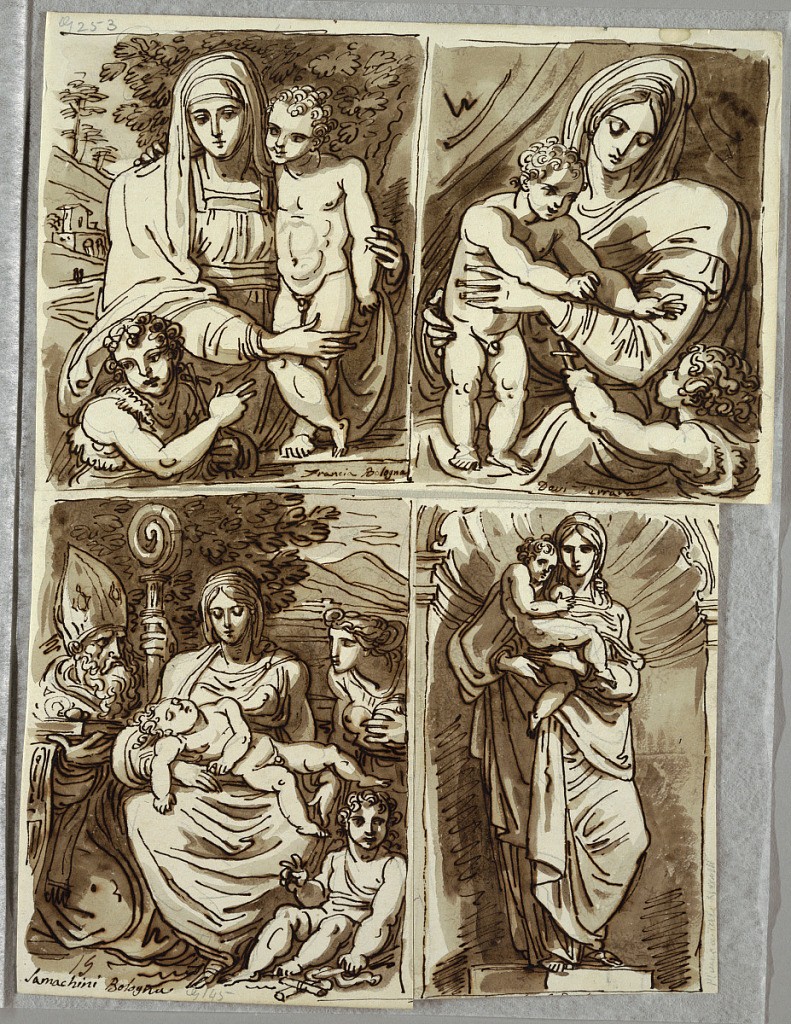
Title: Madonna and Child and St. John, Study after Francia; Madonna and Child with St. John, Study after Dossi; Madonna and Child with St. John, Bishop Saint, St. Appolonia; Madonna and Child in Niche, Study after Sculpture by Salvator Mundy
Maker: Felice Giani, Italian, 1758–1823
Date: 1821–22
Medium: Pen and ink, brush and brown wash, over black chalk on heavy wove white paper
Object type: Drawing
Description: Upper left drawing of Madonna with standing Child, St.John at lower left, pointing to the Child. Upper right drawing of Madonna with standing Child who reaches to St.John in lower right. Lower left drawing of Madonna with sleeping Child, St.John sitting at lower right, bishop Saint leaning in from left, and female with bared breasts at right. Lower right drawing of standing Madonna holding Child, in niche, probably after sculpture (inscription has been cut away).